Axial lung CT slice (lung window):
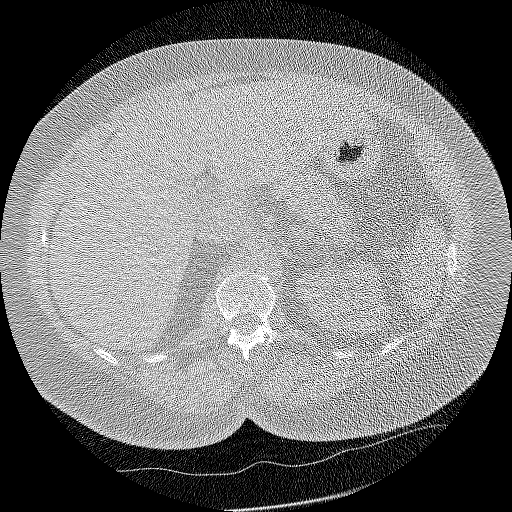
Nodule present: no